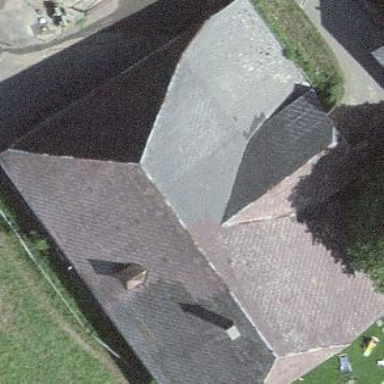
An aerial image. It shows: Farm building.